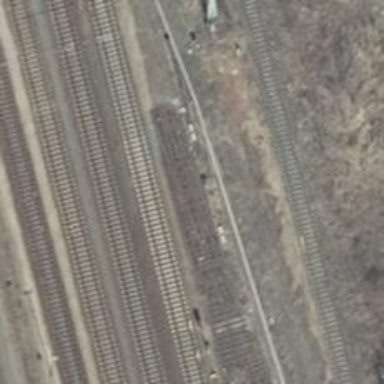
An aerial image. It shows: Railway switch.